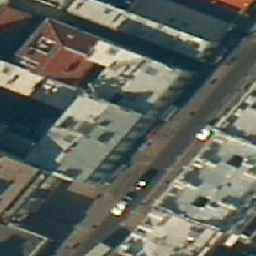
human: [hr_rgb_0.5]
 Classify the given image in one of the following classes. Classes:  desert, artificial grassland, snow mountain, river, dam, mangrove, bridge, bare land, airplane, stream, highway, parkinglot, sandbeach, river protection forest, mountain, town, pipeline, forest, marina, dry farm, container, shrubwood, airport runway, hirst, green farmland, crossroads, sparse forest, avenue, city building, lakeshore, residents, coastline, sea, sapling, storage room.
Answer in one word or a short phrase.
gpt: city building